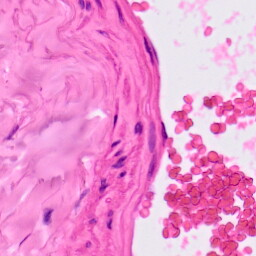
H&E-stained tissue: Lung